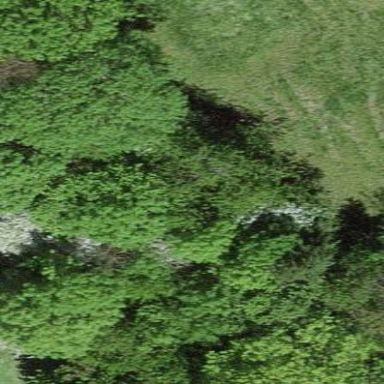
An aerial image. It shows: Forest area.